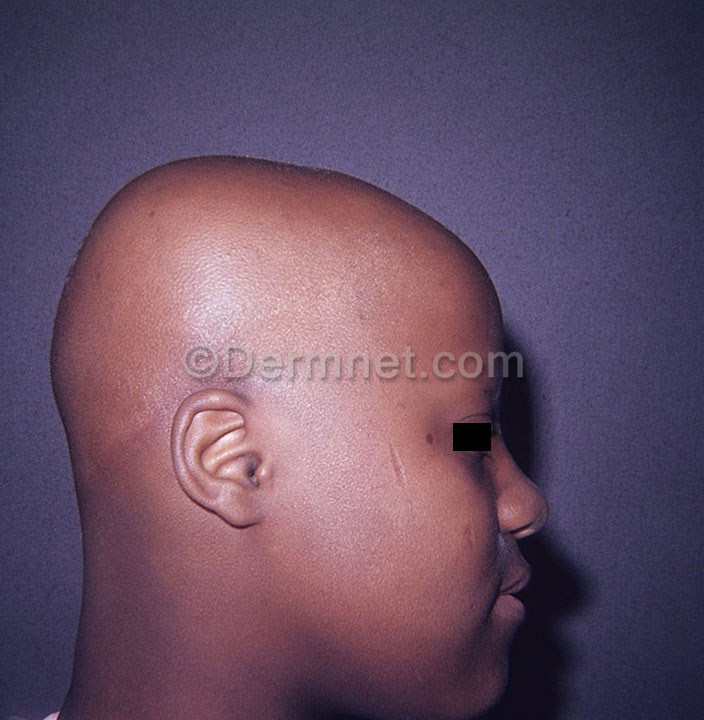
Disease: Nail Fungus and other Nail Disease